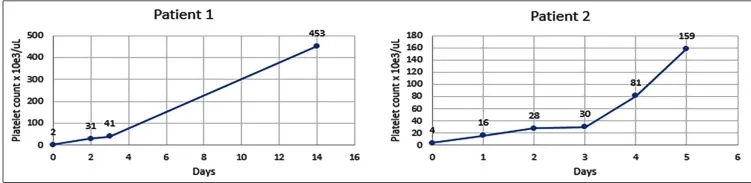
The course of platelet counts in two patients with COVID-19-associated ITP.
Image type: pathology (immunostaining)